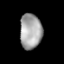
Tissue: lung
Cell type: Epithelial cells
Senescence score: 0.2378
Nuclear area (px): 752
Mean DAPI intensity: 165.06